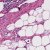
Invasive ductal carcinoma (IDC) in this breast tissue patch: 0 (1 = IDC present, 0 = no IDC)